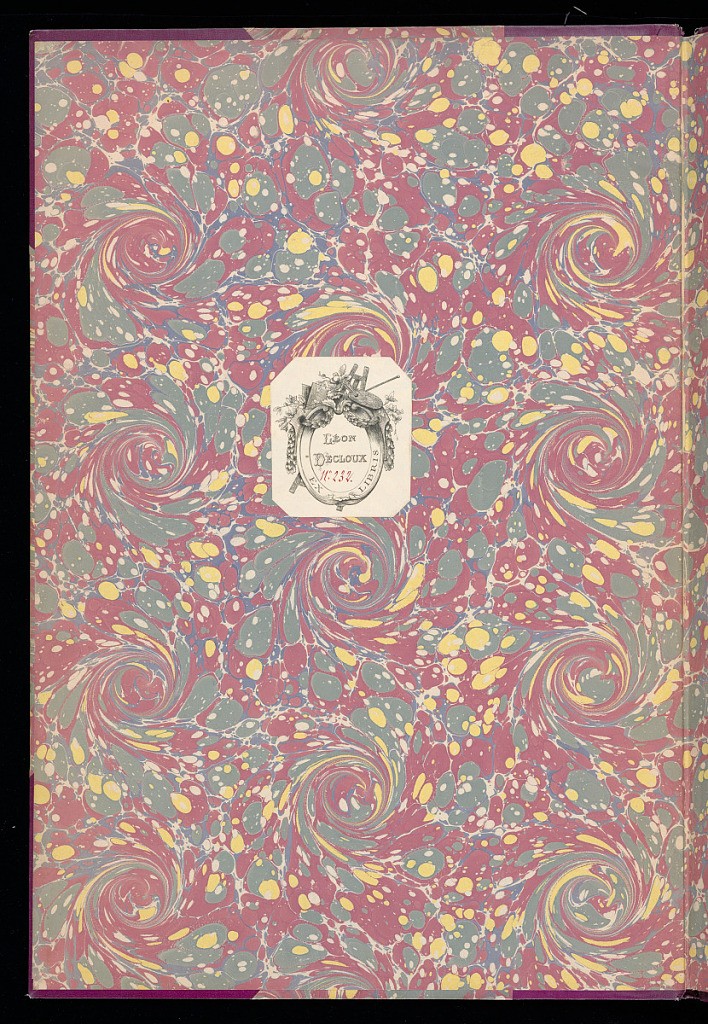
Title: Album of Prints: Books One and Two of Vases Designed and Drawn by Mr. de St. G. and Engraved by Biance
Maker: St. G..., active 18th century
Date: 1772-1777
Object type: Album
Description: The album contains 2 suites of vases designed by Mr. de St. G. and engraved by Biance. Each suite contains 6 prints.